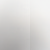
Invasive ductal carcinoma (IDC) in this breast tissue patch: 0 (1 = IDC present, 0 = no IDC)